Interaction volume radius: 10 \u00c5
Interaction volume height: 15 \u00c5
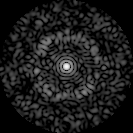
Disorder parameter: 0.7933